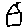
Label: house